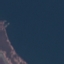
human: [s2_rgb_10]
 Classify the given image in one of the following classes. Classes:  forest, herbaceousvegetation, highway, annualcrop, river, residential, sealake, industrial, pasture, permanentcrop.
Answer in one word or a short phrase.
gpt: SeaLake